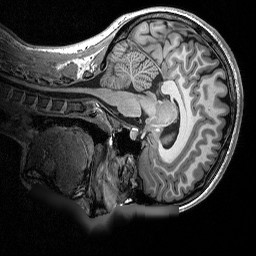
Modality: T1w
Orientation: sagittal